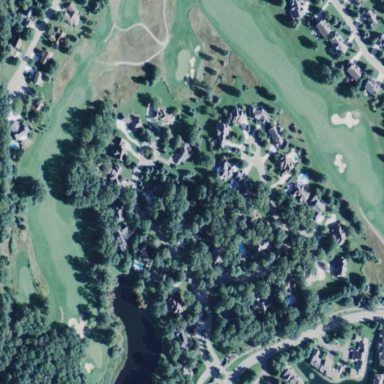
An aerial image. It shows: Rough grassy area used for golf.